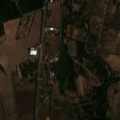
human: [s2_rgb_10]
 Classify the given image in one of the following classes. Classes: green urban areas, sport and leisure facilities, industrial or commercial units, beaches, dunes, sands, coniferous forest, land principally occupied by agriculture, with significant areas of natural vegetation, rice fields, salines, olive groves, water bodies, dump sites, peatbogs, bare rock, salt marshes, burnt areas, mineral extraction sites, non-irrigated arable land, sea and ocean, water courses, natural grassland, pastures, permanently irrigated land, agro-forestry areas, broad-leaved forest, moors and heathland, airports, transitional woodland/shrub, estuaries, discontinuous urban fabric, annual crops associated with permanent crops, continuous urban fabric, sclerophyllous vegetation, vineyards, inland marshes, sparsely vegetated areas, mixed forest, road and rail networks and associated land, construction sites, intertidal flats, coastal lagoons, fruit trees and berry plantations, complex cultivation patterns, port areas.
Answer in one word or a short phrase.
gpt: complex cultivation patterns, land principally occupied by agriculture, with significant areas of natural vegetation, mixed forest